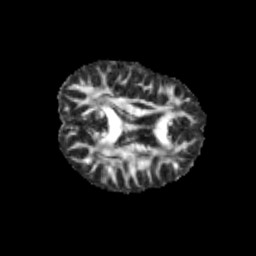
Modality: FA
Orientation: axial
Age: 12
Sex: male
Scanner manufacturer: siemens
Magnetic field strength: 3 T
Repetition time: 3.8 s
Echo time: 0.07 s